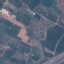
Land use / land cover class: PermanentCrop